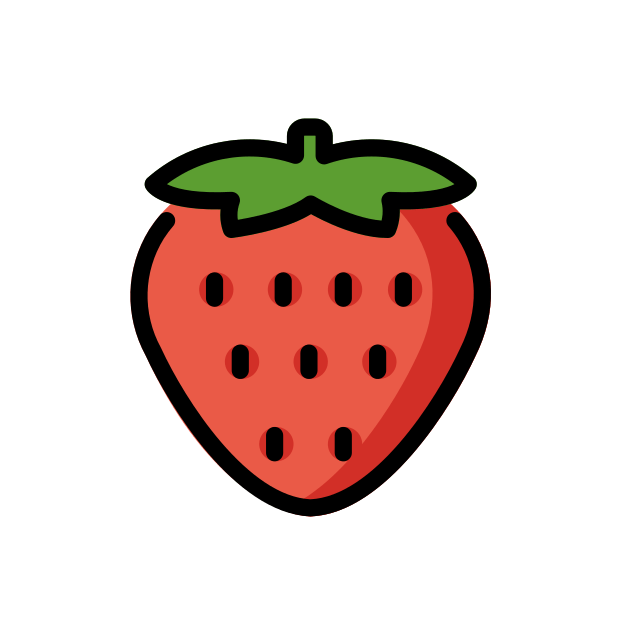
strawberry